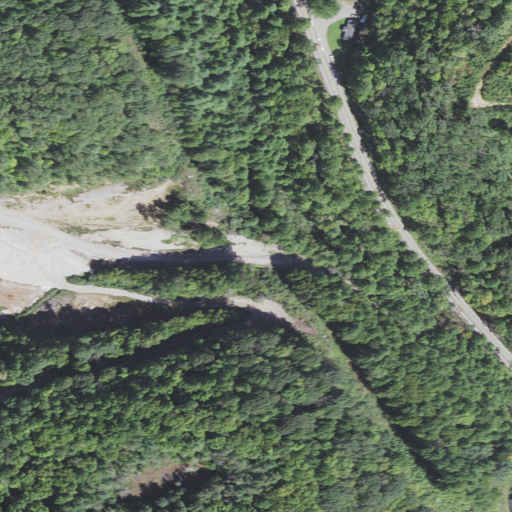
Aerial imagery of valley in West Virginia named Jones Dam Hollow containing deciduous forest, evergreen forest, grassland, open development, barren land, low intensity development, pasture, medium intensity development, mixed forest, and shrub